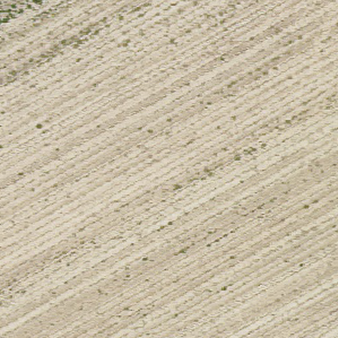
Label: other